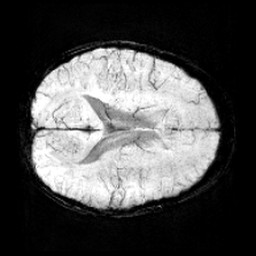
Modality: minIP
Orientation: axial
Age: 9
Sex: male
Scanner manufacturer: siemens
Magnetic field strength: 3 T
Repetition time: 0.027 s
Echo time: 0.02 s